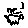
Label: cat